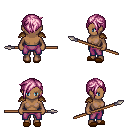
a pixel art fantasy rpg character, female body template, human, dark skin, leather shoulder armor, magenta pants, pink pixie cut hairstyle, brown slippers, spear, four views (front, back, left, right), 2x2 character sprite sheet, small pixel art, hard edges, no anti-aliasing